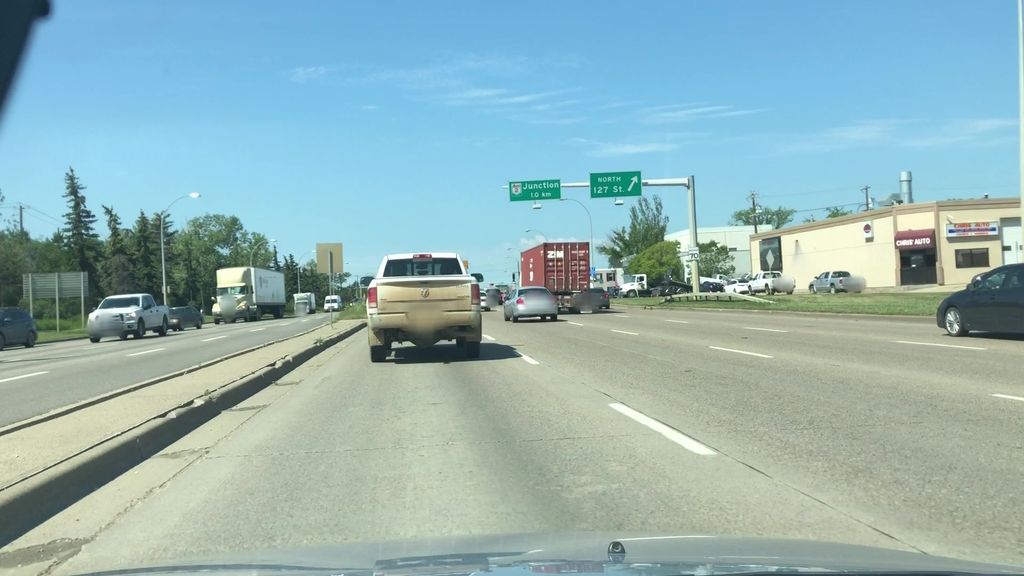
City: edmonton